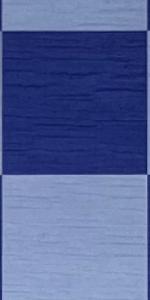
Label: Empty